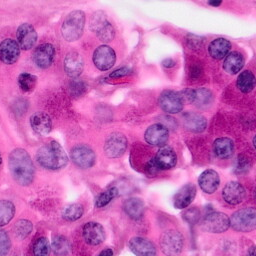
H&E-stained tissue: Pancreatic